Question: I have followed many links and reference documentation but still facing errors.
I want to list all the words start or ending with 'sx'.
I already found a solution which works fine:
'''
awk '/^sx|sx$/' usr/dict/words
'''
However I tried to use grep or egrep and neither worked.
And then I made it simpler. Any word which contains 'ax' or 'sx', and again it did not work!
'''
grep 'ax|sx' words
grep -E '^ax\|sx$' words
egrep '^ax\|sx$' words
'''
Error:
'''
grep: illegal option -- E
Usage: grep -hblcnsviw pattern file . . .
'''
Any suggestion appreciated.

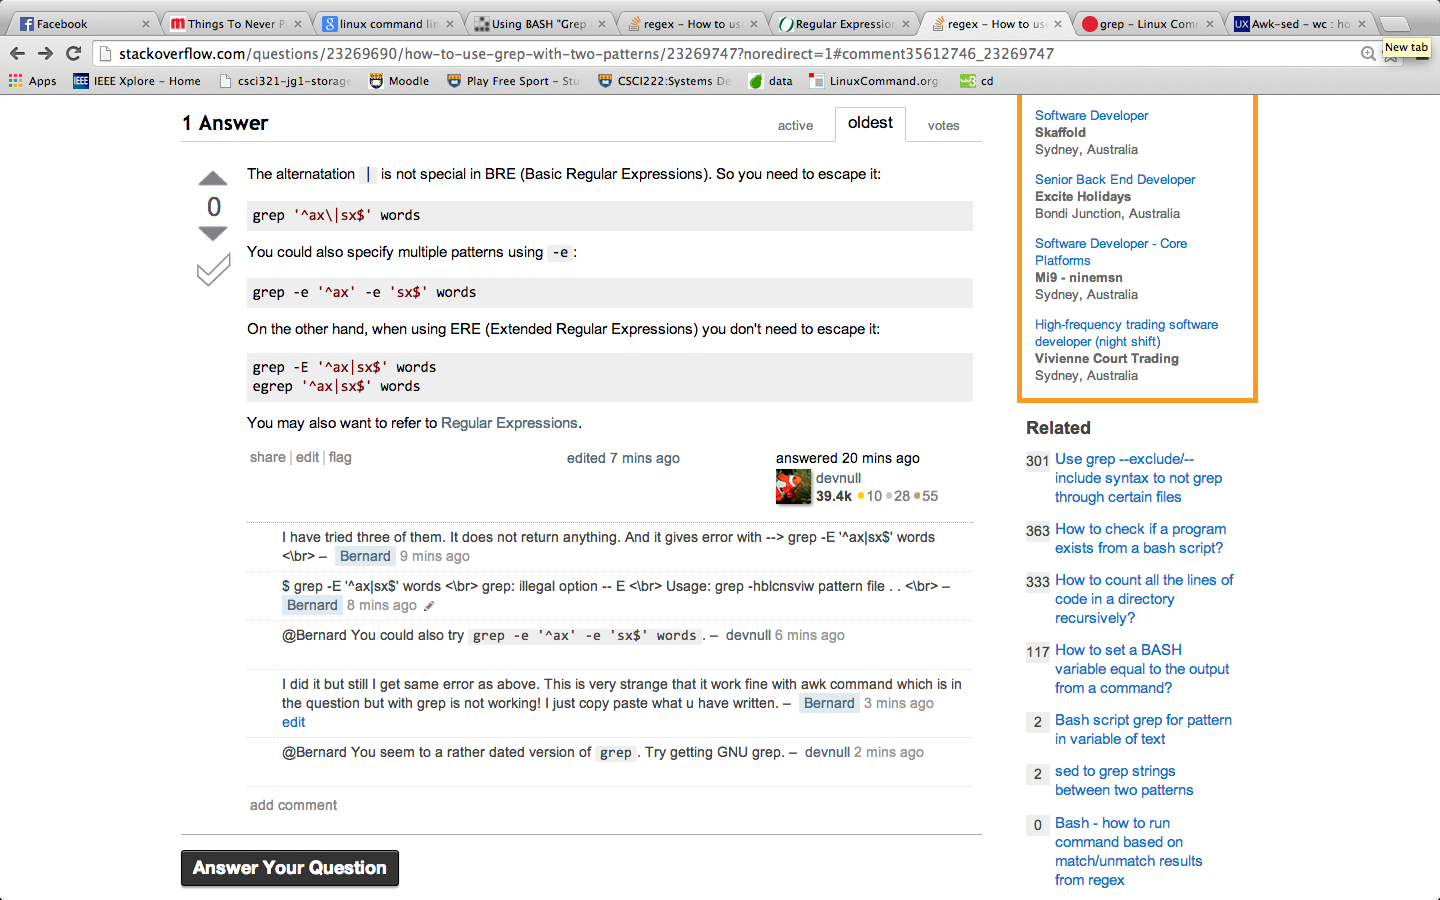
Answer: This should work for you:
'''
egrep '(^ax|sx$)' usr/dict/words
'''
I couldn't find any words ending in 'sx' on the dictionary I've <URL>.